Field crop: maize
Growth stage: 2
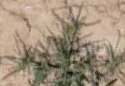
Species: salsola